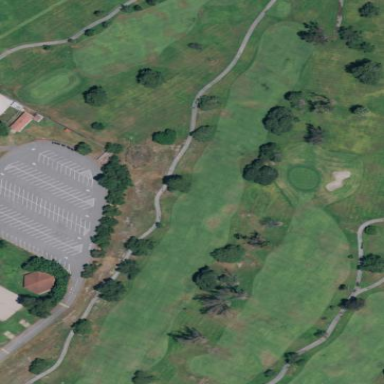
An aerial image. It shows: Rough area in golf course.